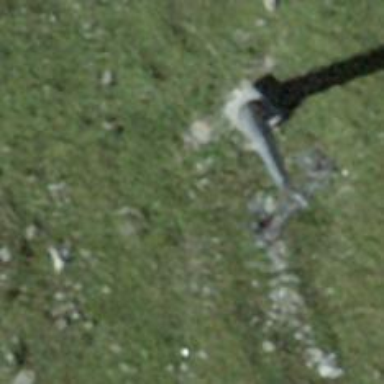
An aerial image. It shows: Pylon used for aerialway.